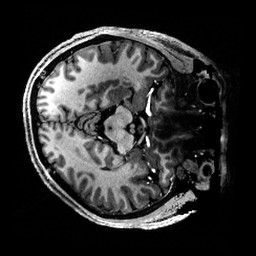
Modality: T1w
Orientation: axial
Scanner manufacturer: siemens
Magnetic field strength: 6.98 T
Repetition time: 5 s
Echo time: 0.00343 s